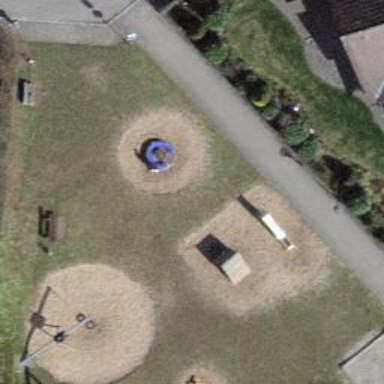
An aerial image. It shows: Playground area for leisure land.